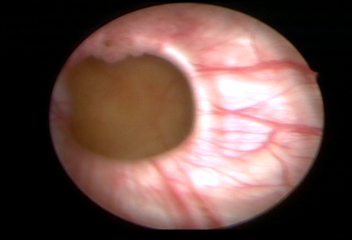
Modality: WLC
Class: Malignant
Subclass: HighGradePapillary
Lesion: L1
Stage: Ta
Morphology: Papillary
Bladder cancer association: Yes
Annotated structures: Tumor